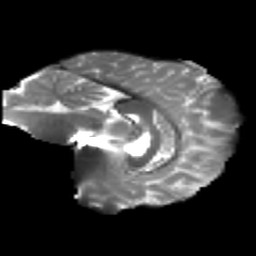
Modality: T2w
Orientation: sagittal
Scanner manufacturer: siemens
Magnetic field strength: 3 T
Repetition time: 4.16 s
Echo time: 0.0806 s